Field crop: tomato
Growth stage: 1
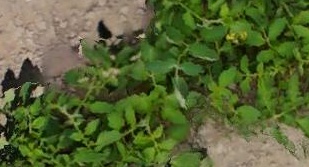
Species: tomato